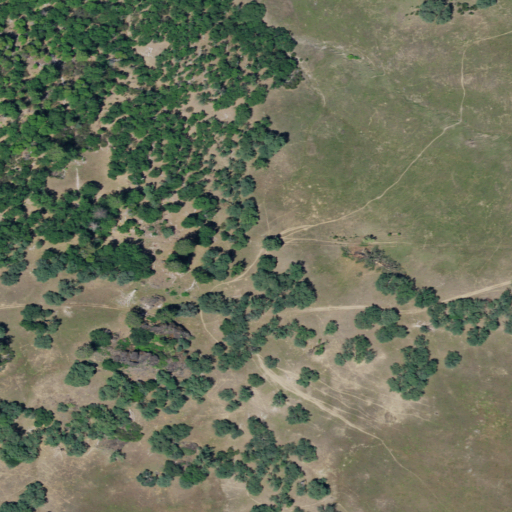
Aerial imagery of ridge(s) in California named Twin Rock Ridge containing shrub, grassland, and mixed forest